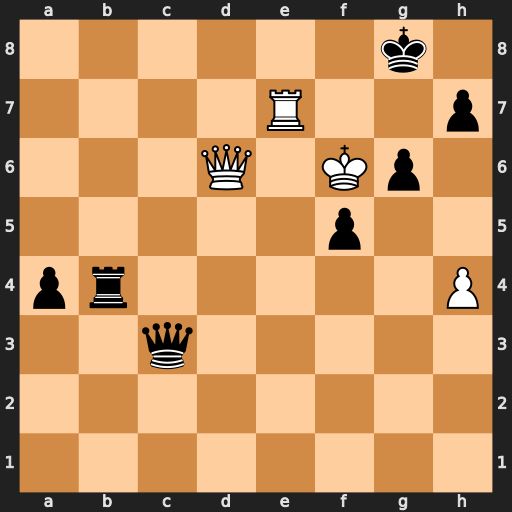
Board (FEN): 6k1/4R2p/3Q1Kp1/5p2/pr5P/2q5/8/8
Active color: w
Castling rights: -
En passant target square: -
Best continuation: Re5 Qc8 Qxb4